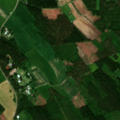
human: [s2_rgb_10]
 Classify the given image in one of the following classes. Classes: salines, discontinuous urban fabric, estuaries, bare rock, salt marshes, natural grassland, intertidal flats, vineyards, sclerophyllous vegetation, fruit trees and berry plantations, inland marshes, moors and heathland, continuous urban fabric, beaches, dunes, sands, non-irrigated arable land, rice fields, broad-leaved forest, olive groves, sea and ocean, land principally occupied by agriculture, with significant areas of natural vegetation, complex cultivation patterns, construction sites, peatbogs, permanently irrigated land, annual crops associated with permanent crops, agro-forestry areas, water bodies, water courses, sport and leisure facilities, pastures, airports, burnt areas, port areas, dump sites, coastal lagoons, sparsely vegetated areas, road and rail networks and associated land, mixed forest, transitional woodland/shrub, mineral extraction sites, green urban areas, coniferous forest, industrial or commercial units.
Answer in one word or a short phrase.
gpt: non-irrigated arable land, land principally occupied by agriculture, with significant areas of natural vegetation, mixed forest